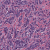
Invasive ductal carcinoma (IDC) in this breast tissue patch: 1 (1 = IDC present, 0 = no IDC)